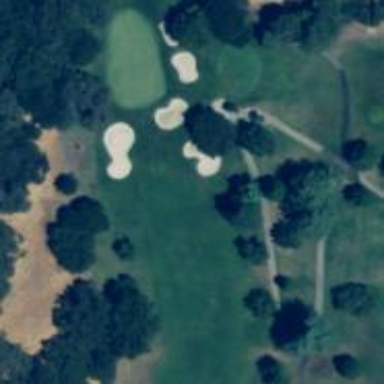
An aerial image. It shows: View of golf hole.